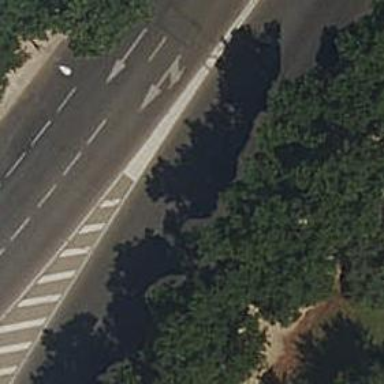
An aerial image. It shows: Residential road with asphalt surface. There are sidewalks on both sides of the road.